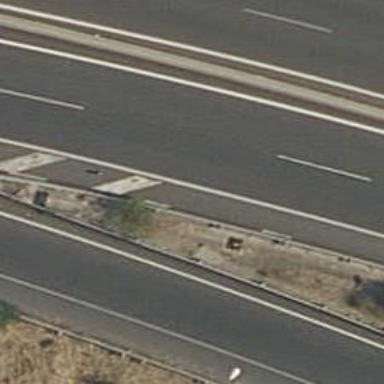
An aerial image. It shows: View of motorway.